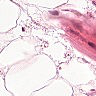
Metastatic tissue present: no